Question: Count the number of objects in the diagram.
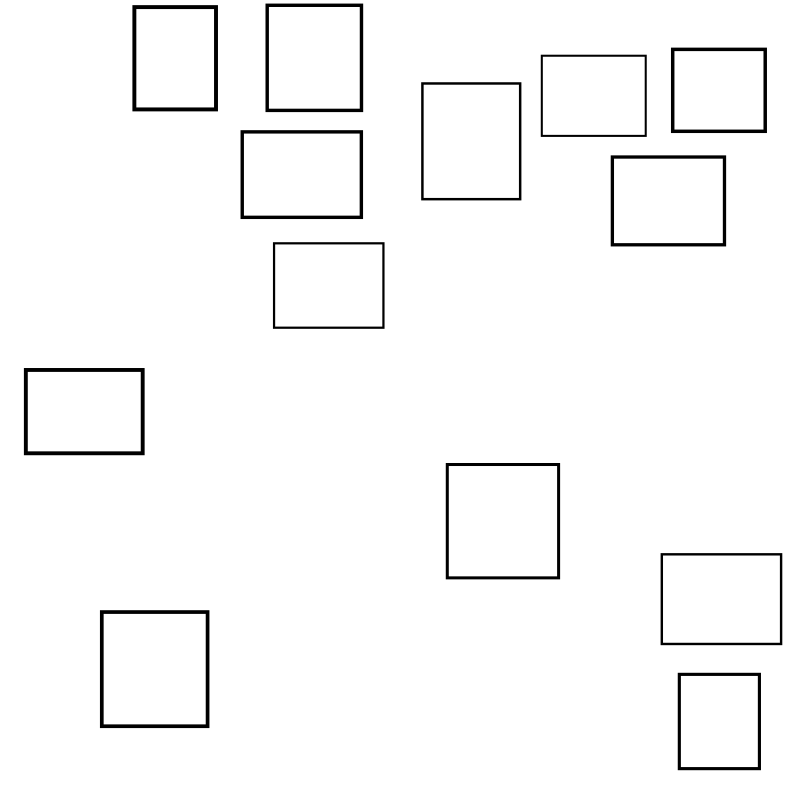
Answer: 13